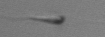
Label: flagellate_morphotype3